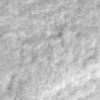
Label: no_change